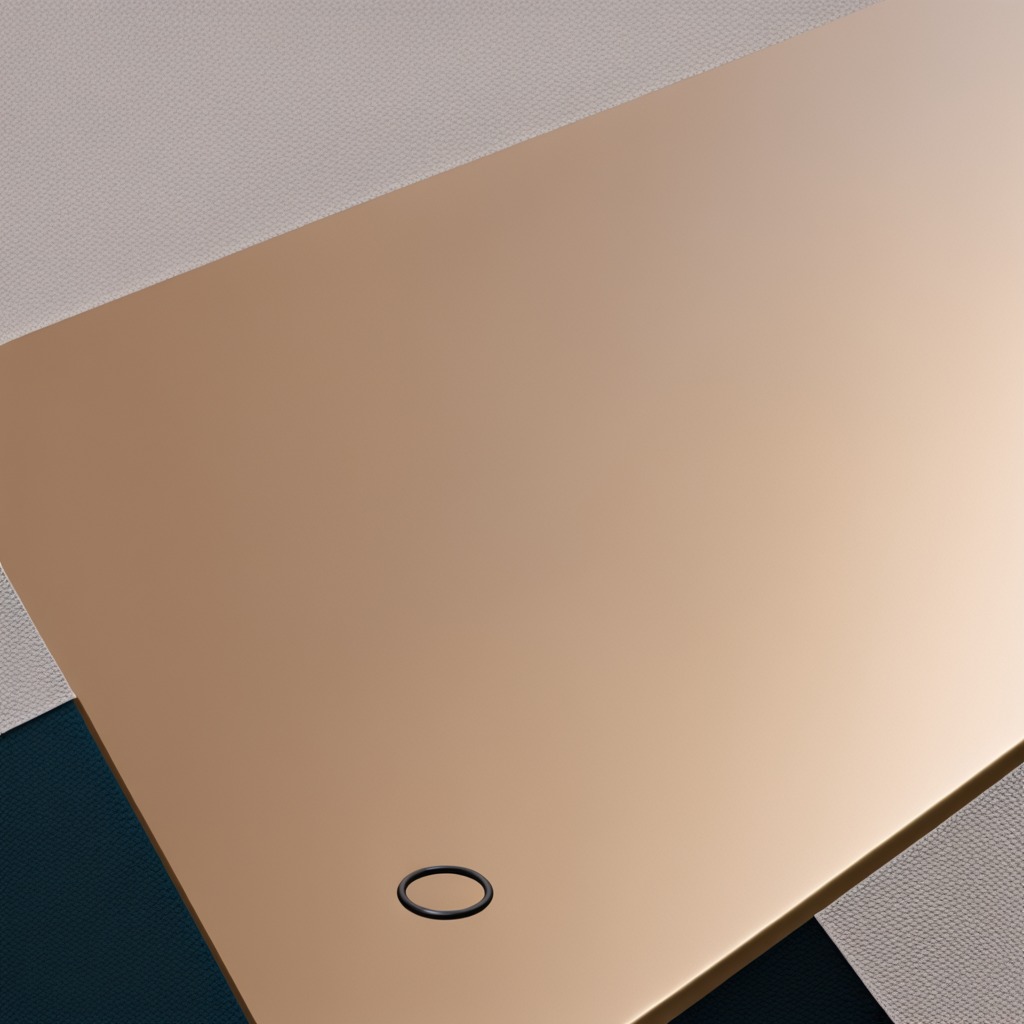
A rubber O-ring lies on a utility table in a temporary outdoor tool station.